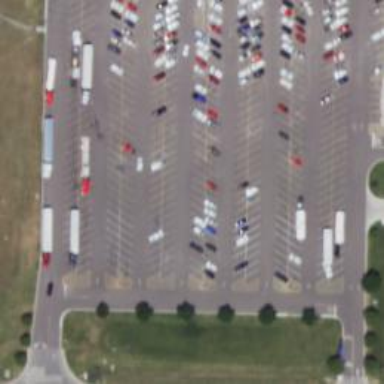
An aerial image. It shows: Parking area with surface.